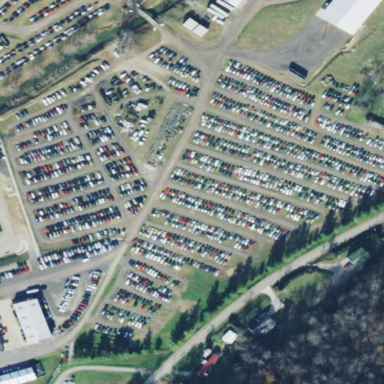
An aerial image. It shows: Scrap yard located in industrial area.